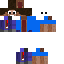
A male human skin with medium skin, wearing brown long hair dressed in a blue tshirt and blue pants, featuring a closed mouth.